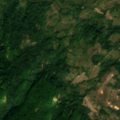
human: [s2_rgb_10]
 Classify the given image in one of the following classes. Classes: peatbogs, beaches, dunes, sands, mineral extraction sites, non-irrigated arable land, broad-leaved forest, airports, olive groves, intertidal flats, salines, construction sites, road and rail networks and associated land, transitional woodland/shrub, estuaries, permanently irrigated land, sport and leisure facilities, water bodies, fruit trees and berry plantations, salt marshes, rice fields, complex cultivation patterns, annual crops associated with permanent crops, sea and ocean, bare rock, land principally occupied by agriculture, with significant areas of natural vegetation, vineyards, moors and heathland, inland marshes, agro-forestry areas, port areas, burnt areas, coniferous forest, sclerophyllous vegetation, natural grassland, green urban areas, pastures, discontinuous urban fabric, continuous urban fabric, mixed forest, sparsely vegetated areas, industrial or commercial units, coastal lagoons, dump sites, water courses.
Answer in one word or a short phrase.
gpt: land principally occupied by agriculture, with significant areas of natural vegetation, broad-leaved forest